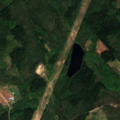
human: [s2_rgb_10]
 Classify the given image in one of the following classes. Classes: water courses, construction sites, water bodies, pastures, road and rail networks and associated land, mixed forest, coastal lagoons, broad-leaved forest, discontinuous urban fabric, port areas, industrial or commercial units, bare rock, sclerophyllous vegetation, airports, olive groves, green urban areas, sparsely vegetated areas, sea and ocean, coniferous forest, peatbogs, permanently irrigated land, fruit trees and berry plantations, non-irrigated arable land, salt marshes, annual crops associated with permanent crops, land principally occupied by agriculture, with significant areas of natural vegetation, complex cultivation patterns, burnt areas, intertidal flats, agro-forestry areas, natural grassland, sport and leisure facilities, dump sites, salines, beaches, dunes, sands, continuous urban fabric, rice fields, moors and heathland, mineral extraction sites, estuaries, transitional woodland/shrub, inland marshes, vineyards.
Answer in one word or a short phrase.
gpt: coniferous forest, mixed forest, transitional woodland/shrub